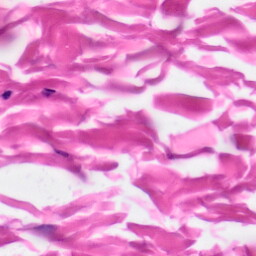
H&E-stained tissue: Skin